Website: bh-photo
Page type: billing-address
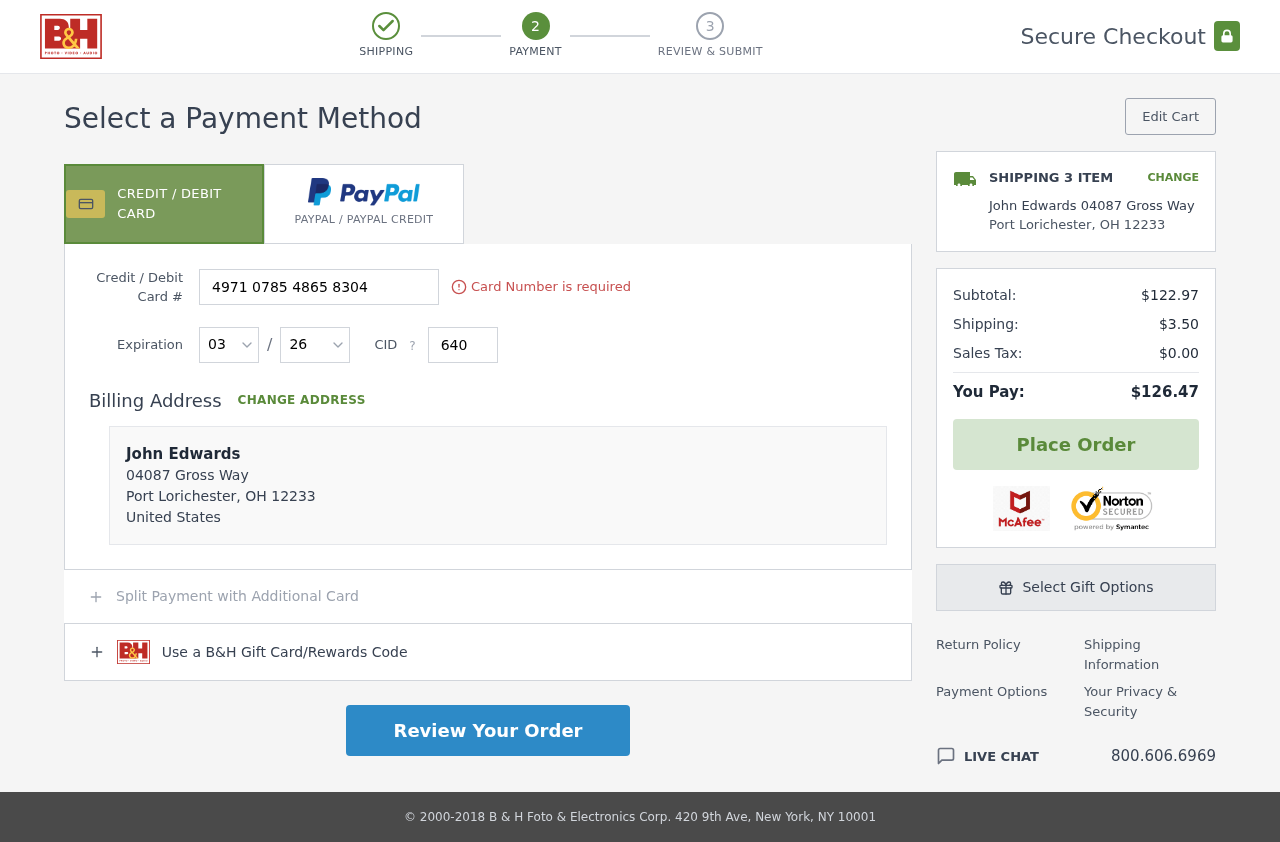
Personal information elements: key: PII_CARD_CVV
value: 640
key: PII_CARD_EXPIRY_MONTH
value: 03
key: PII_CARD_EXPIRY_YEAR
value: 26
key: PII_CARD_NUMBER
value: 4971 0785 4865 8304
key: PII_CITY
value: Port Lorichester
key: PII_COUNTRY
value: United States
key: PII_FULLNAME
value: John Edwards
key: PII_FULLNAME2
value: John Edwards
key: PII_POSTCODE
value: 12233
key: PII_STATE_ABBR
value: OH
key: PII_STREET
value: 04087 Gross Way
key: PII_POSTCODE_FULL
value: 12233
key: PII_POSTCODE_NUMERIC
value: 12233
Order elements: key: ORDER_NUM_ITEMS
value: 3
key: ORDER_SUBTOTAL
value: $122.97
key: ORDER_SHIPPING_COST
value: $3.50
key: ORDER_TAX
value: $0.00
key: ORDER_TOTAL
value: $126.47